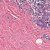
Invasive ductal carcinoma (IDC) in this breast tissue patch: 0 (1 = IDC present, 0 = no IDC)